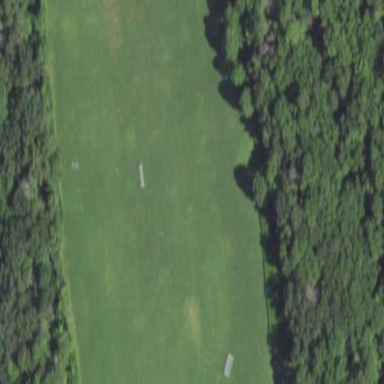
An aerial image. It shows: Soccer pitch with grass surface for leisure land.